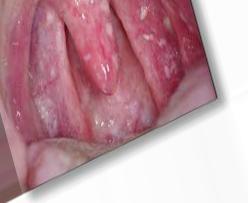
Condition: Mouth Ulcer